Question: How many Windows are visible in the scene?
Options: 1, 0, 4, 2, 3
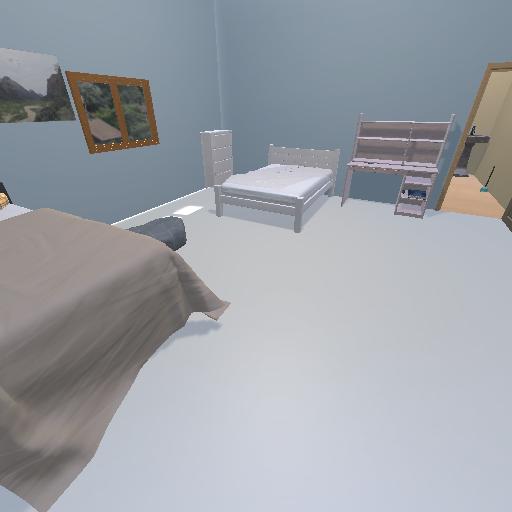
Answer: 1